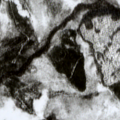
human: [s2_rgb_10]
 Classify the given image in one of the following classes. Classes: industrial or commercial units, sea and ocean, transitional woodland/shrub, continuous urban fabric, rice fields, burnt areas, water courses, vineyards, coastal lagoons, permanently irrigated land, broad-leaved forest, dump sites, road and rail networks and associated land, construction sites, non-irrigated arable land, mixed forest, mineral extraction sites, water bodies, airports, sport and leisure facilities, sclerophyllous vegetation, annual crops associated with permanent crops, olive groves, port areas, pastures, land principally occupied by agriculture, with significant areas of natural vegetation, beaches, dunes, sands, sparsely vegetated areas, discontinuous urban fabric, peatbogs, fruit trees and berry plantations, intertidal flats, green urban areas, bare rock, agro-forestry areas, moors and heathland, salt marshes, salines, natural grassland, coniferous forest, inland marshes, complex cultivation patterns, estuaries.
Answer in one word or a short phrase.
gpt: coniferous forest, transitional woodland/shrub